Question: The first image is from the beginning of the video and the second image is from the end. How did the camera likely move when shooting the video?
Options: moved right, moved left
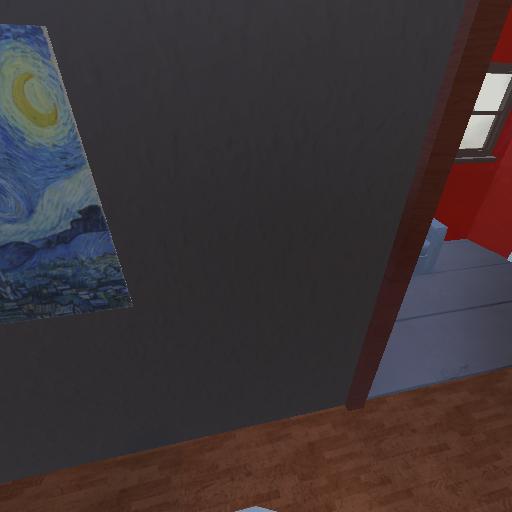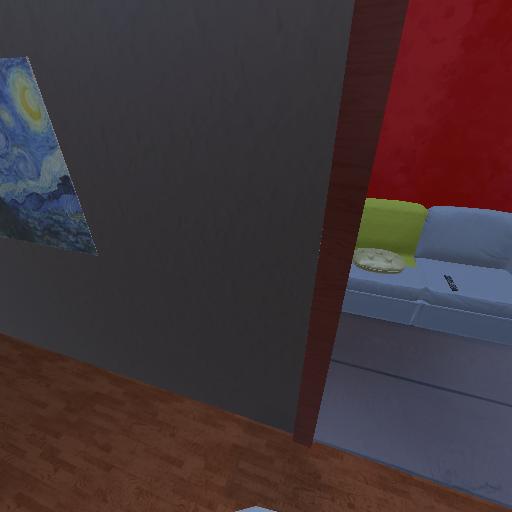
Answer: moved right